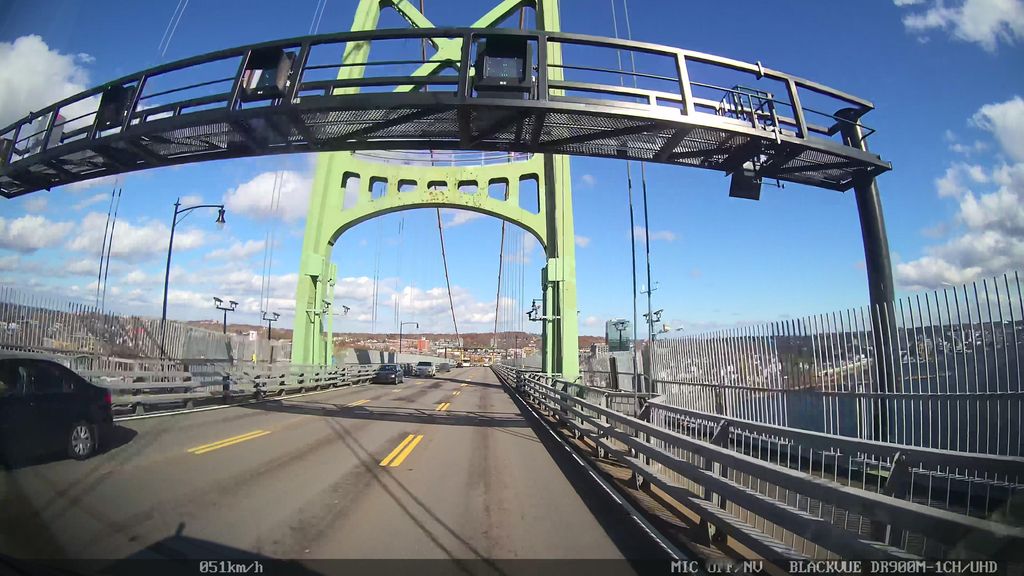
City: halifax